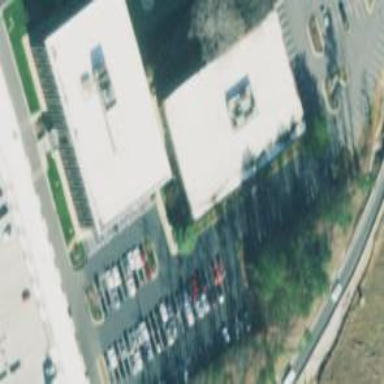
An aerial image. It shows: Office building.